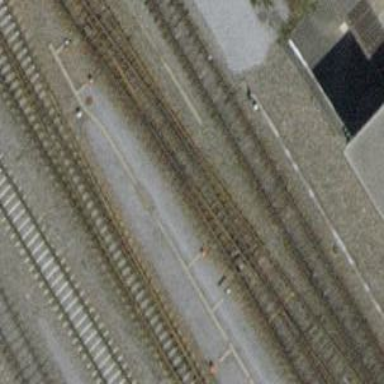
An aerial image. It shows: Siding railway track with electrified contact line.